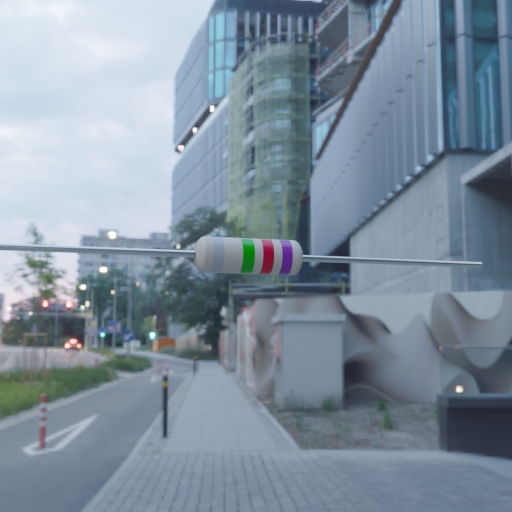
Resistor colour bands (in order): silver, green, red, violet